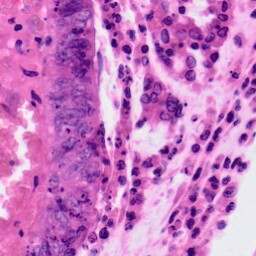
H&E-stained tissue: Colon